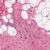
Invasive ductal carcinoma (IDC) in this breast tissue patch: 0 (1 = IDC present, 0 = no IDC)